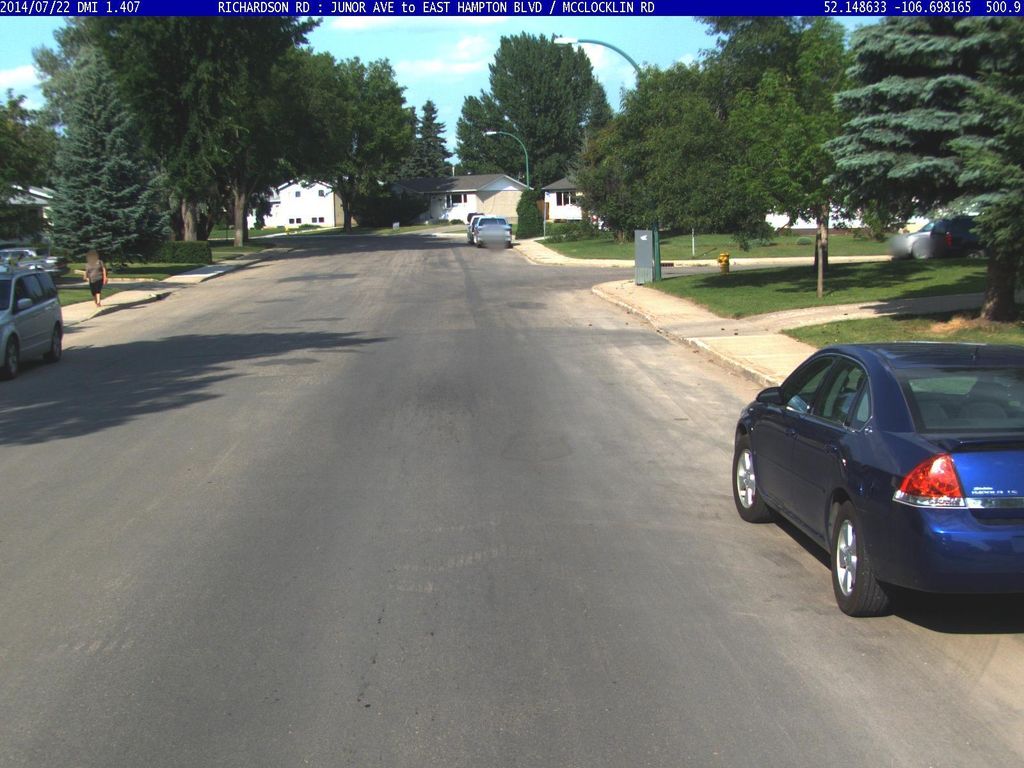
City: saskatoon